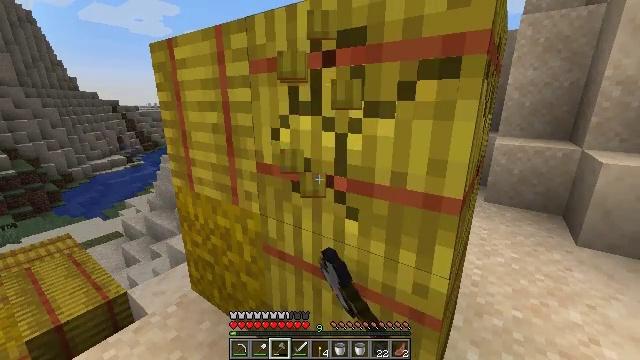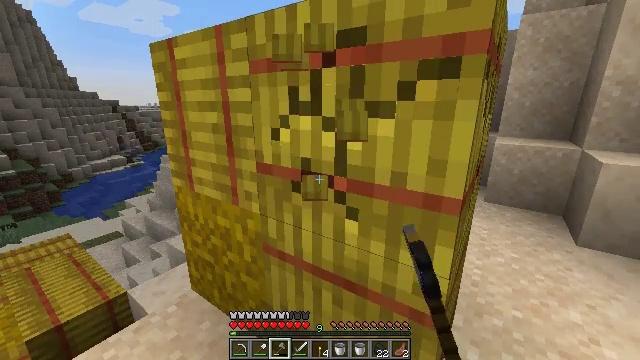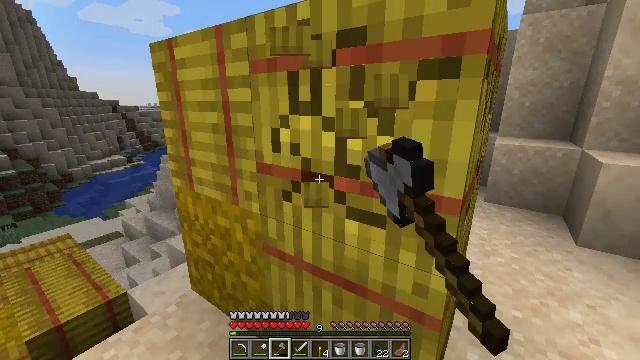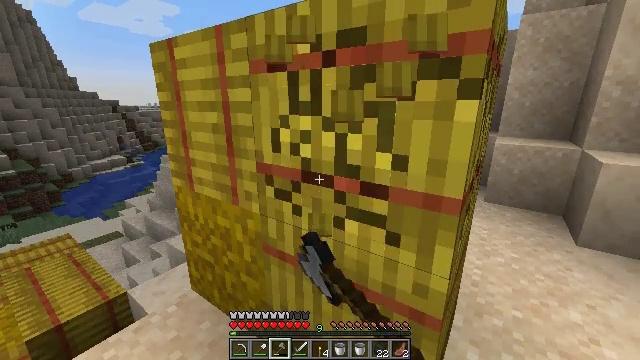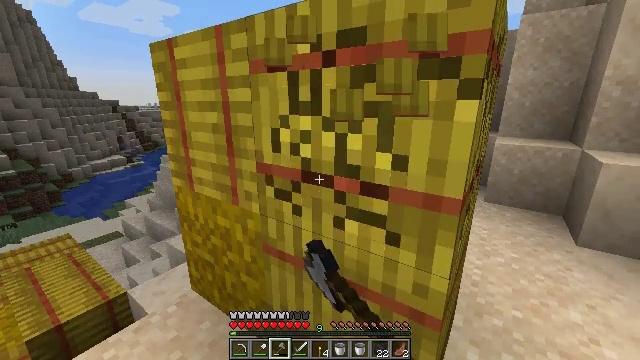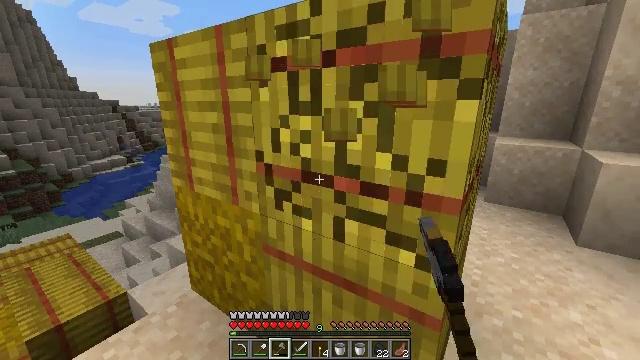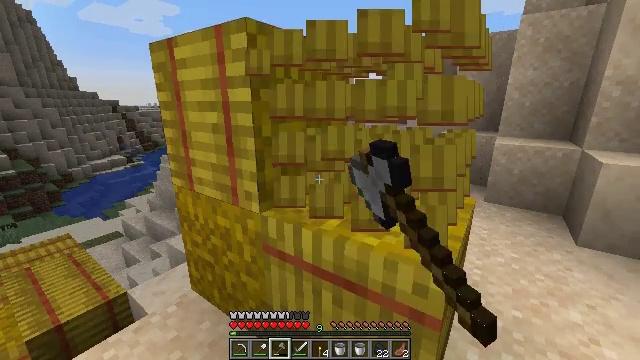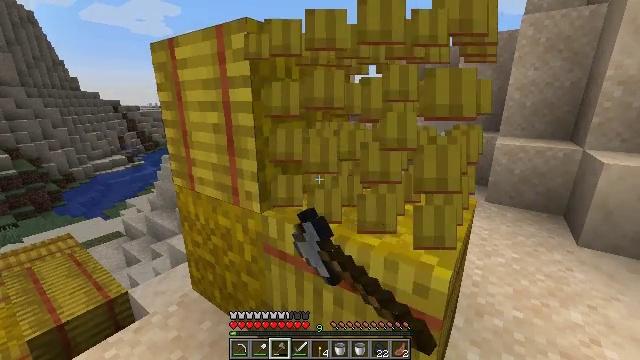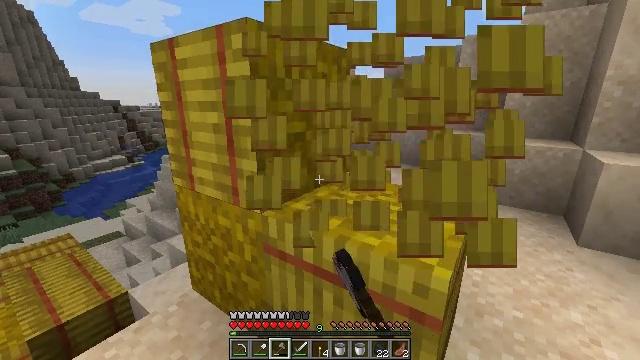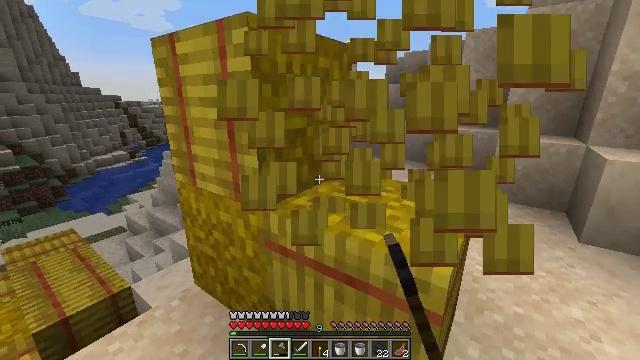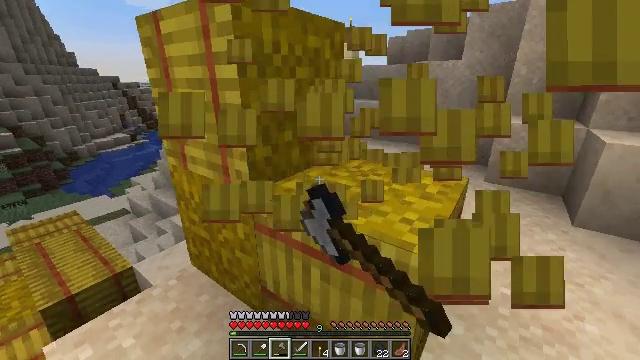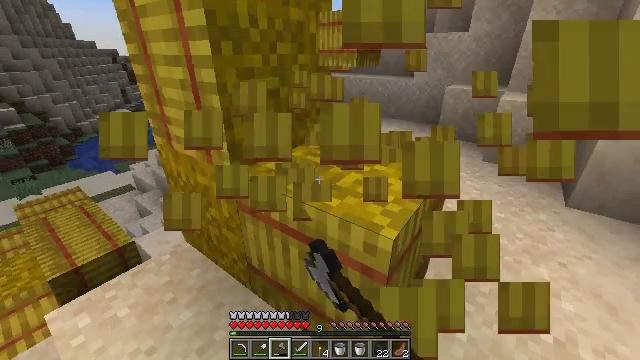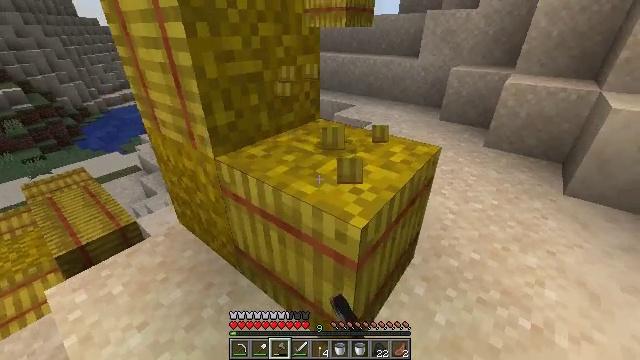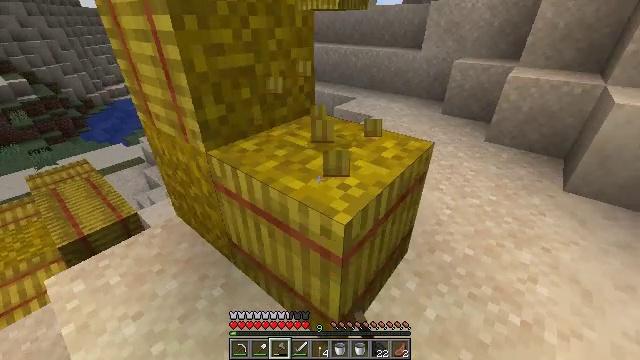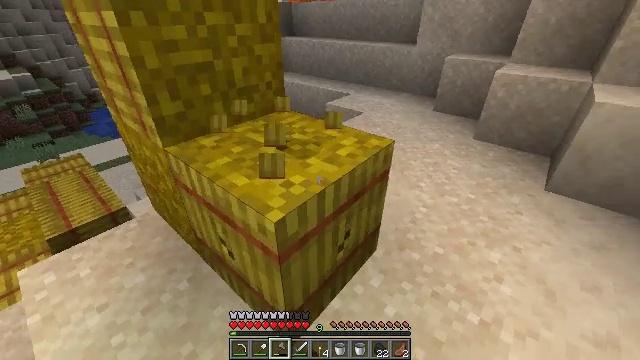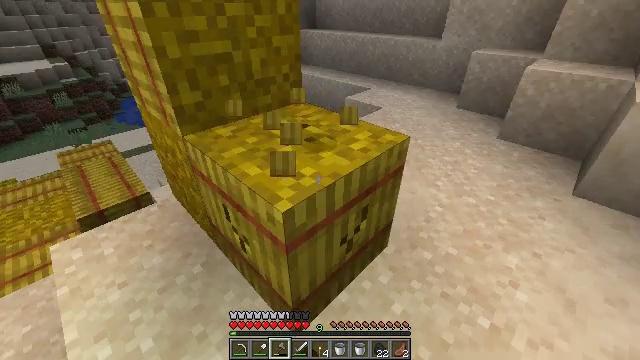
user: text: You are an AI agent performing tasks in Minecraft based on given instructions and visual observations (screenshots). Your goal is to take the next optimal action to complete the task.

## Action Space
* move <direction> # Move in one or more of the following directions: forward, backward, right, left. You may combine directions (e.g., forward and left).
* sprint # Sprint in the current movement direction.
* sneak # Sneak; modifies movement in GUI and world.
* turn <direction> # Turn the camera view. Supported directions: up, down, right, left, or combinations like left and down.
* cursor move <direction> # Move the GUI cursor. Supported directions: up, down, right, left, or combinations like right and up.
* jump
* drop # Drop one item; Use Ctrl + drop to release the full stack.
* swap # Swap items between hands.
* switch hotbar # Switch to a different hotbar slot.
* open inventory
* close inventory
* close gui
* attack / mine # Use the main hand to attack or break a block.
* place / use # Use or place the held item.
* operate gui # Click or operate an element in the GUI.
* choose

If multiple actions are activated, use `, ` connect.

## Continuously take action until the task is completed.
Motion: motion action
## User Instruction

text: Collect a hay block for crafting.
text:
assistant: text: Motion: attack / mine
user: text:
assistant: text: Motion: attack / mine
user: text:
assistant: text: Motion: attack / mine
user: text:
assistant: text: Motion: attack / mine
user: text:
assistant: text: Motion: attack / mine
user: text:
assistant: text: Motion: attack / mine
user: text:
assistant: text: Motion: attack / mine
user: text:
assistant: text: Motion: attack / mine
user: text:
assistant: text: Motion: attack / mine
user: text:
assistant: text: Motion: move right, turn down, attack / mine
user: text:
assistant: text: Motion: move right, turn left and down, attack / mine
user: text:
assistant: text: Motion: move right, turn left and down, attack / mine
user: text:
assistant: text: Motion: move right, turn down, attack / mine
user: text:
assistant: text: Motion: turn left, attack / mine
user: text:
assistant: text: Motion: turn left and down, attack / mine
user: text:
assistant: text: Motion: turn left, attack / mine
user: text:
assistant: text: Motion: turn left, attack / mine
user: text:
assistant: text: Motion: turn left, attack / mine
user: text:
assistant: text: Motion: attack / mine
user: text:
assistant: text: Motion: attack / mine
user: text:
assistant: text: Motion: attack / mine
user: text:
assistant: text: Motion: attack / mine
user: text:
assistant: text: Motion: attack / mine
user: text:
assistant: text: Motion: attack / mine
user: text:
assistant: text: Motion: attack / mine
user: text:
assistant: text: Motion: attack / mine
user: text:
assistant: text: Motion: attack / mine
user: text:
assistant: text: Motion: attack / mine
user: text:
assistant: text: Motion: attack / mine
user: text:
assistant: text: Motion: move forward, attack / mine